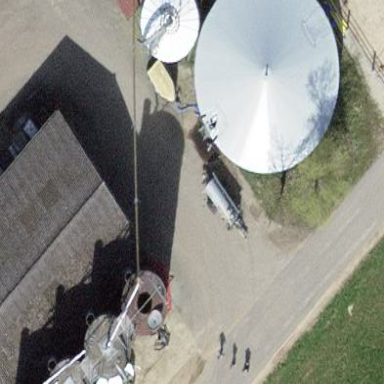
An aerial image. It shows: Building that serves as silo.